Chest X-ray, PA view. Patient: 46 years old, sex M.
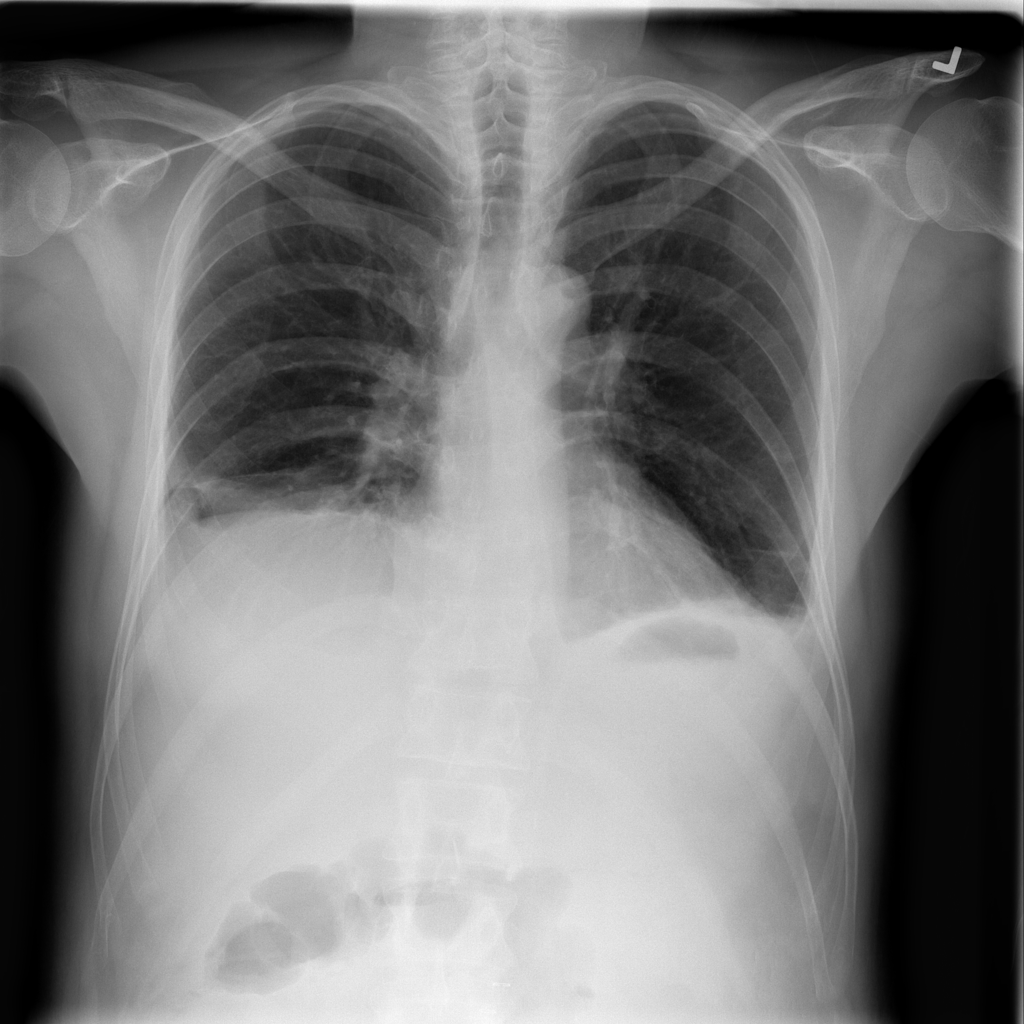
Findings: No Finding